已知点 $F_1$ 和 $F_2$ 是双曲线 $C: \frac{x^2}{a^2} - y^2 = 1 (a > 0)$ 的左、右焦点．

(1) 若 $y = x$ 是双曲线 $C$ 的一条渐近线，求 $C$ 的离心率；

(2) 当 $a = \sqrt{2}$ 时，若双曲线 $C$ 上存在一点 $P$ 满足 $|PF_1| + |PF_2| = 4$，求 $\triangle PF_1F_2$ 的面积；

(3) 若在双曲线 $C$ 上分别存在两点 $A$ 和 $B$，点 $A$ 在第一象限，点 $B$ 在第二象限，使得四边形 $F_1BAF_2$ 的面积为 $2\sqrt{a^2+1}$，且存在实数 $\lambda$ 使 $\overline{F_2A} = \lambda \overline{F_1B}$，求实数 $a$ 的取值范围．
【解答】

【答案】(1) $\sqrt{2}$

(2) $1$

(3) $[1,+\infty)$

【分析】（1）根据双曲线的渐近线方程可得出 $a$ 的值，由此可求得该双曲线的离心率的值；

（2）不妨设点 $P$ 位于第一象限，利用双曲线的定义和已知条件求出 $|PF_1|$、$|PF_2|$，结合勾股定理得出 $\angle F_1PF_2=90^{\circ}$，再利用三角形的面积公式即可得解；

（3）取点 $B$ 关于原点 $O$ 的对称点 $E$，由双曲线的对称性可知，点 $E$ 在双曲线上，连接 $BF_1$、$EF_2$，设点 $A(x_1,y_1)$、$E(x_2,y_2)$，设直线 $AE$ 的方程为 $x=my+c$，分析可知 $S_{\triangle AOE}=c$，可得出 $|y_1-y_2|=2$，将直线 $AE$ 的方程与双曲线的方程联立，列出韦达定理，结合 $|y_1-y_2|=2$ 可得出 $m^4-3a^2m^2+a^4-a^2=0$，令 $t=m^2$，利用二次方程根的分布可得出关于 $a$ 的不等式组，由此可解得正实数 $a$ 的取值范围．

【详解】（1）若 $y=x$ 是双曲线 $C$ 的一条渐近线，则 $\frac{1}{a}=1$，可得 $a=1$，

此时，双曲线 $C$ 的离心率为 $e=\frac{c}{a}=\frac{\sqrt{a^2+b^2}}{a}=\sqrt{2}$．

（2）若 $a=\sqrt{2}$，不妨设点 $P$ 位于第一象限，且 $c=\sqrt{a^2+b^2}=\sqrt{3}$，则 $|F_1F_2|=2c=2\sqrt{3}$，

由双曲线的定义可得 $|PF_1|-|PF_2|=2\sqrt{2}$，

又因为 $|PF_1|+|PF_2|=4$，则 $|PF_1|=2+\sqrt{2}$，$|PF_2|=2-\sqrt{2}$，

所以，$|PF_1|^2+|PF_2|^2=(2+\sqrt{2})^2+(2-\sqrt{2})^2=12=|F_1F_2|^2$，

所以，$\angle F_1PF_2=90^{\circ}$，

故 $S_{\triangle PF_1F_2}=\frac{1}{2}|PF_1|\cdot|PF_2|=\frac{1}{2}\times(2+\sqrt{2})\times(2-\sqrt{2})=1$．

（3）取点 $B$ 关于原点 $O$ 的对称点 $E$，由双曲线的对称性可知，点 $E$ 在双曲线上，

连接 $BF_1$、$EF_2$，

则 $O$ 为 $BE$、$F_1F_2$ 的中点，所以，四边形 $BF_1EF_2$ 为平行四边形，所以，$\overline{F_1B}=\overline{EF_2}$，

又因为 $\overline{F_2A}=\lambda \overline{F_1B}$，则 $\overline{F_2A}=\lambda \overline{EF_2}$，即 $A$、$F_2$、$E$ 三点共线，

易知，直线 $AE$ 不与 $x$ 轴重合，设直线 $AE$ 的方程为 $x=my+c$，

设点 $A(x_1,y_1)$、$E(x_2,y_2)$，

因为 $S_{\text{四边形} ABF_1F_2} = S_{\triangle BOF_1} + S_{\text{四边形} ABOF_2} = S_{\triangle OEF_2} + S_{\text{四边形} ABOF_2} = S_{\triangle ABE} = 2S_{\triangle AOE} = 2\sqrt{a^2+1}=2c$，

所以，$S_{\triangle AOE}=c=\frac{1}{2}|OF_2|\cdot|y_1-y_2|=\frac{1}{2}c\cdot|y_1-y_2|$，则 $|y_1-y_2|=2$，

联立 $\begin{cases} x=my+c \\ \frac{x^2}{a^2}-y^2=1 \end{cases}$ 可得 $(m^2-a^2)y^2+2mcy+1=0$，

由题意可得 $\begin{cases} m^2-a^2 \neq 0 \\ \Delta = 4m^2c^2-4(m^2-a^2)>0 \\ y_1y_2 = \frac{1}{m^2-a^2} < 0 \end{cases}$，可得 $-a<m<a$，

由韦达定理可得 $y_1+y_2=-\frac{2mc}{m^2-a^2}$，$y_1y_2=\frac{1}{m^2-a^2}$，

所以，$|y_1-y_2|^2=(y_1+y_2)^2-4y_1y_2=\left(-\frac{2mc}{m^2-a^2}\right)^2-\frac{4}{m^2-a^2}=\frac{4m^2c^2-4(m^2-a^2)}{(m^2-a^2)^2}=4$，

整理可得 $m^4-3a^2m^2+a^4-a^2=0$，

令 $t=m^2$，则 $0 \le t < a^2$，则关于 $t$ 的二次方程 $t^2-3a^2t+a^4-a^2=0$ 在 $[0, a^2)$ 上有解，

设 $f(t)=t^2-3a^2t+a^4-a^2$，则二次函数 $f(t)$ 在 $[0, a^2)$ 上单调递减，

所以，$\begin{cases} f(0)=a^4-a^2 \ge 0 \\ f(a^2)=-a^4-a^2 < 0 \\ a>0 \end{cases}$，解得 $a \ge 1$，

因此，$a$ 的取值范围是 $[1,+\infty)$．

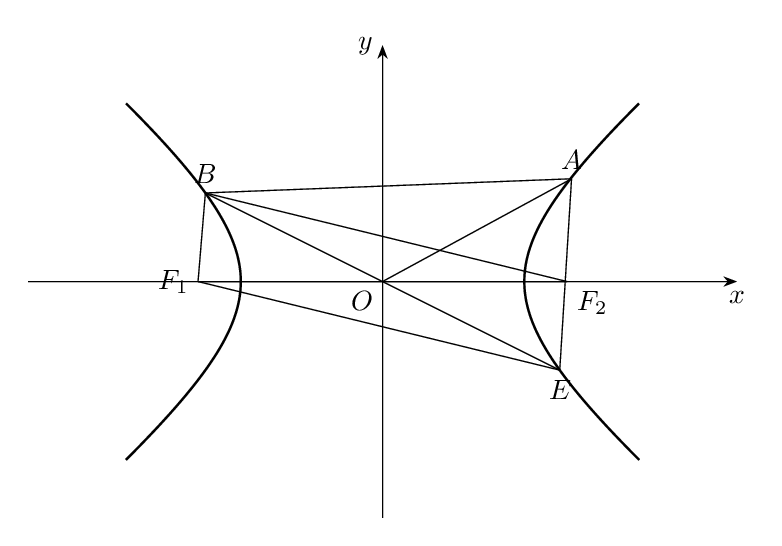